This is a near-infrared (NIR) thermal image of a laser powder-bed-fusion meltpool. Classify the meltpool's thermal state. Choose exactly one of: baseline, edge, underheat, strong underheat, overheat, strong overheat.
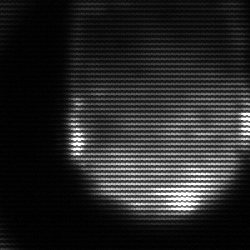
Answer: edge